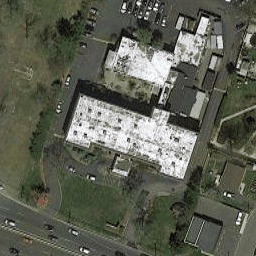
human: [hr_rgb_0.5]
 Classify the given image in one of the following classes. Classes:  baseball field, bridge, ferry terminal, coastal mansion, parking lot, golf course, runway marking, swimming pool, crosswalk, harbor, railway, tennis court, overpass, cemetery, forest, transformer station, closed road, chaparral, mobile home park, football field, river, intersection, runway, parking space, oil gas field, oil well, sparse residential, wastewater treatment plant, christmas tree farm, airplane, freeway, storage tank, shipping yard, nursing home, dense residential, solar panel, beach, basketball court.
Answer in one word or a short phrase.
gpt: nursing home